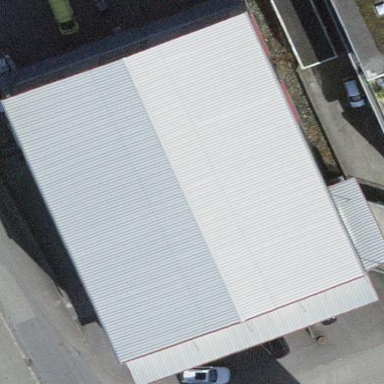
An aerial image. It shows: Industrial building.